Interaction volume radius: 5 \u00c5
Interaction volume height: 20 \u00c5
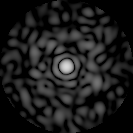
Disorder parameter: 0.82